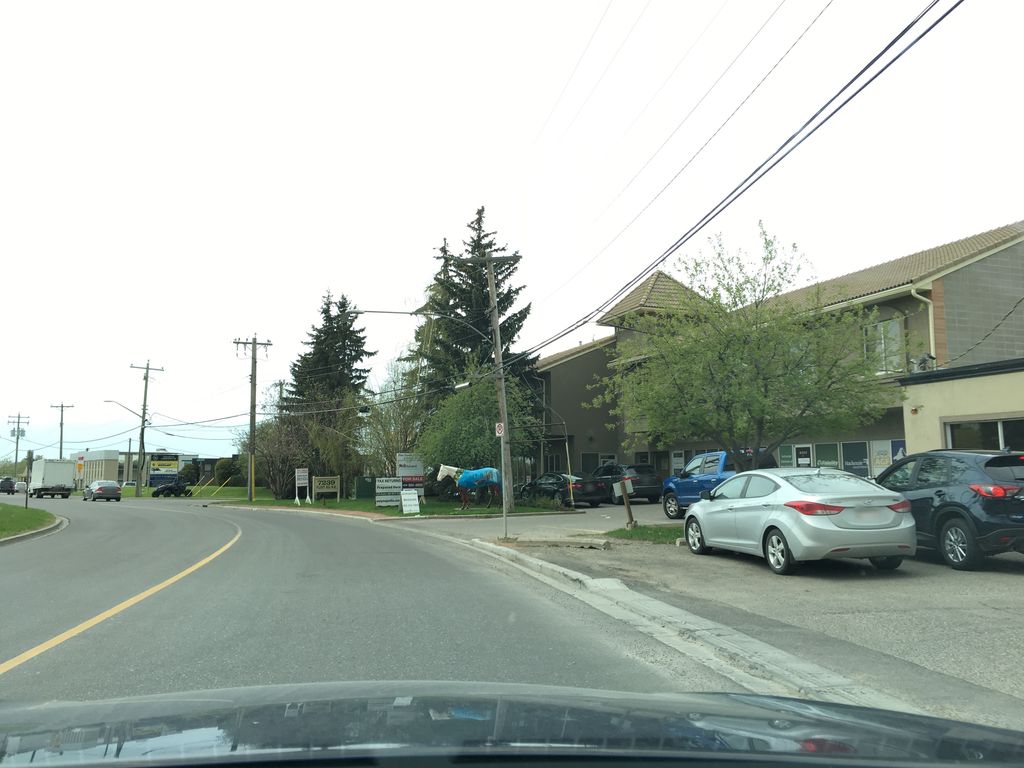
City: calgary